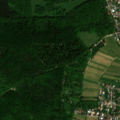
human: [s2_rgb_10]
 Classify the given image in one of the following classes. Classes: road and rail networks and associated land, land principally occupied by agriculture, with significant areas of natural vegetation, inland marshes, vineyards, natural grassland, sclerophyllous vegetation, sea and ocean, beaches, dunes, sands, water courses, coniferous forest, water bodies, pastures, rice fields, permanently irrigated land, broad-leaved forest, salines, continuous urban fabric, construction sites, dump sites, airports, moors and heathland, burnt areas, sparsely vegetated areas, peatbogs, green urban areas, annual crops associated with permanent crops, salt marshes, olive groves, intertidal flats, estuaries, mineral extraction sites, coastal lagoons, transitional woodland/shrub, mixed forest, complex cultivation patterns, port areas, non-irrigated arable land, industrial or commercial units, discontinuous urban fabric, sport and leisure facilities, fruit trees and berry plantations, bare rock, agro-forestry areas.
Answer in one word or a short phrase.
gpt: discontinuous urban fabric, vineyards, land principally occupied by agriculture, with significant areas of natural vegetation, broad-leaved forest